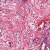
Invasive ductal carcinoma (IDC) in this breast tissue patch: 1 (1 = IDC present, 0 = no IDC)